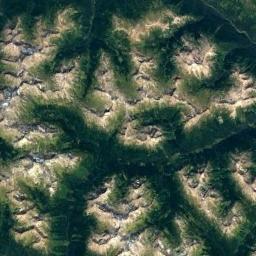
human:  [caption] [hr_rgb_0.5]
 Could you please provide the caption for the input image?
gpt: There are many stones on the mountain .

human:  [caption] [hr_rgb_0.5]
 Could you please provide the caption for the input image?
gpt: The mountain is full of bare land with lines of green plants .

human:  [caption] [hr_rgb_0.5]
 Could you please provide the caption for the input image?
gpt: The folded mountain consists of some ridges and valleys and is covered with dense vegetation .

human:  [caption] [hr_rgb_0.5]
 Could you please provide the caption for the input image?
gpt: Most of the area on this mountain is grey rock .

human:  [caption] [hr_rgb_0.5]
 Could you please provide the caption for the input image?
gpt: There are some green ravines on the mountain .